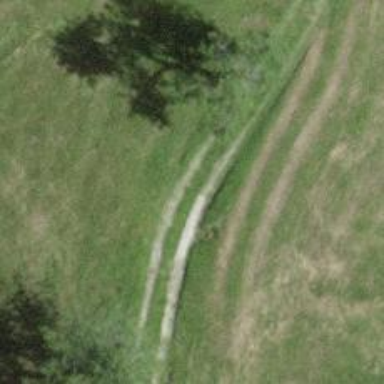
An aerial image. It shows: Track with grade 3 tracktype.